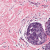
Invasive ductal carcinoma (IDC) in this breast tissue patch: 0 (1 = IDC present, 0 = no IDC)